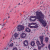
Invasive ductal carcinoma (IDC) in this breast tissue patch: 0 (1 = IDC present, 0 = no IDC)